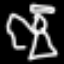
Label: angel